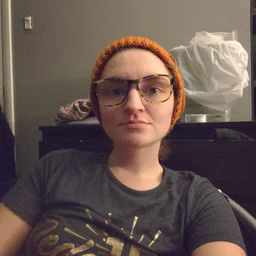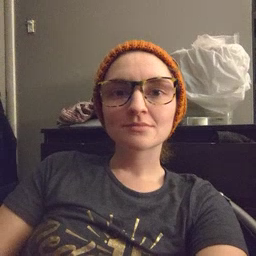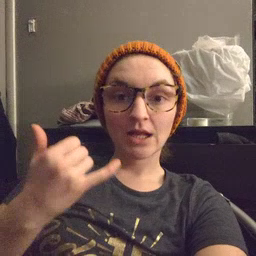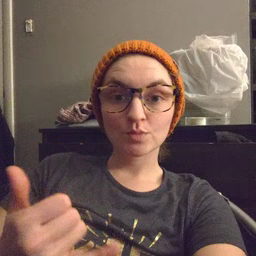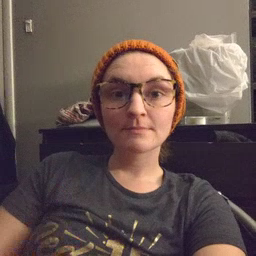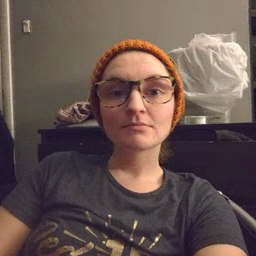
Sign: now